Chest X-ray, AP view. Patient: 58 years old, sex M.
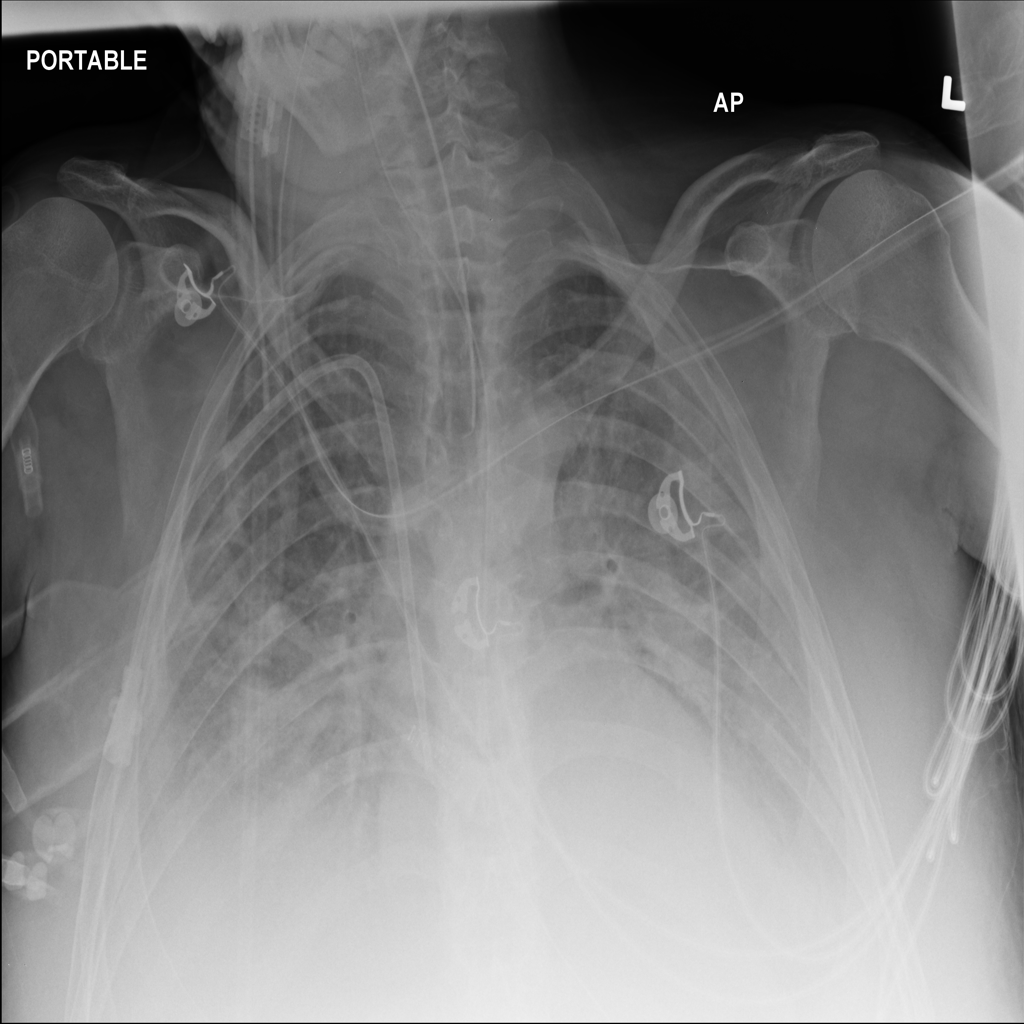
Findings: Edema